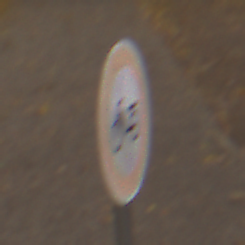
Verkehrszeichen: VerbotMofas
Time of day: Midday
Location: Outdoor (Nature)
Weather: Overcast
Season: NotSpecified
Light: Natural